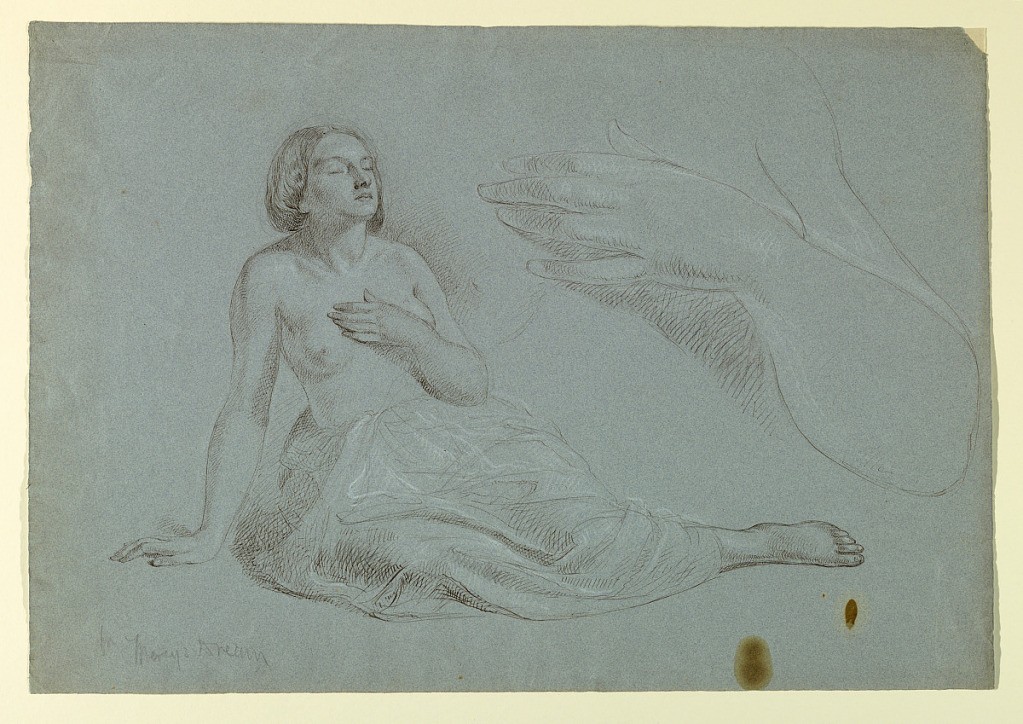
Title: Study for "Mercy's Dream"
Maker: Daniel Huntington, American, 1816–1906
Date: ca. 1857–58
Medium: Pen and black ink, white chalk on gray-blue wove paper
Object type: Drawing
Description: Female figure facing frontally, with her head turned to the right. She leans back on her right arm, with her left hand to her bosom. Drapery around the lower half of the body.  Study of left arm, at upper right.